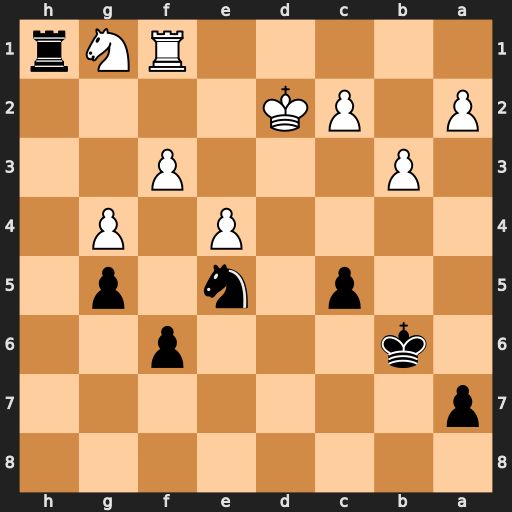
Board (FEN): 8/p7/1k3p2/2p1n1p1/4P1P1/1P3P2/P1PK4/5RNr
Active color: b
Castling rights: -
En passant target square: -
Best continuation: Rxg1 Rxg1 Nxf3+ Ke3 Nxg1